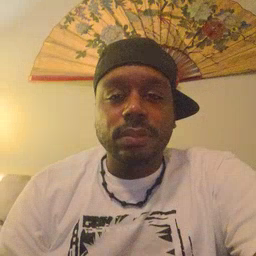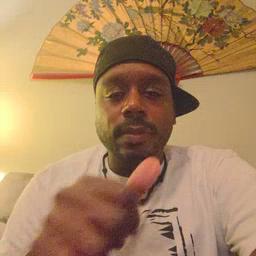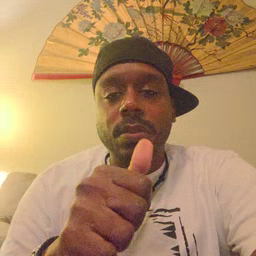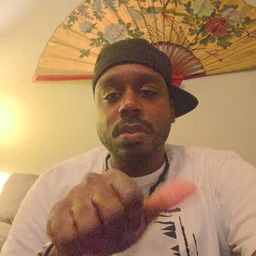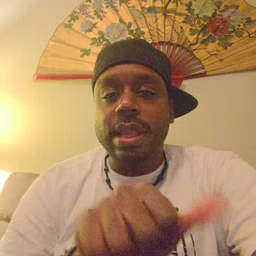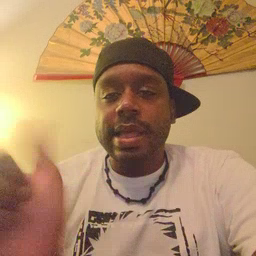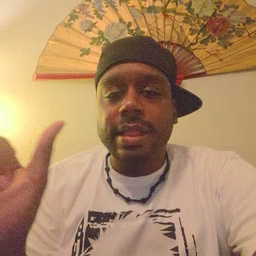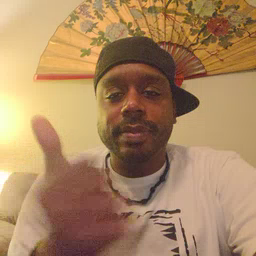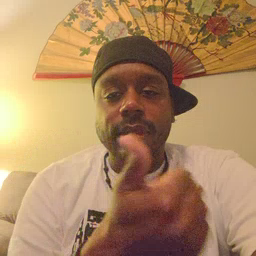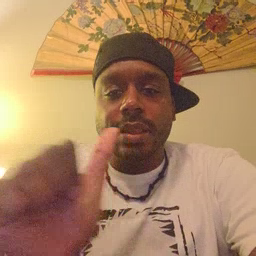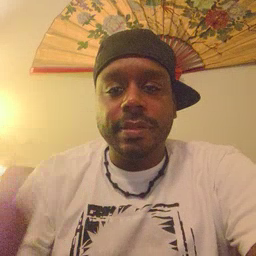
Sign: any